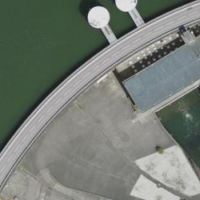
EUNIS habitat code: 55
Species observed at this site:
Certhia brachydactyla
Corvus corone
Turdus philomelos
Alcedo atthis
Emberiza citrinella
Dendrocopos major
Turdus viscivorus
Aegithalos caudatus
Buteo buteo
Strix aluco
Phylloscopus collybita
Poecile palustris
Larus michahellis
Erithacus rubecula
Dryocopus martius
Pica pica
Phoenicurus ochruros
Garrulus glandarius
Falco tinnunculus
Picus viridis
Corvus corax
Periparus ater
Motacilla cinerea
Cyanistes caeruleus
Anas platyrhynchos
Sturnus vulgaris
Troglodytes troglodytes
Chloris chloris
Fringilla coelebs
Passer domesticus
Ptyonoprogne rupestris
Carduelis carduelis
Columba palumbus
Turdus merula
Phalacrocorax carbo
Dryobates minor
Parus major
Columba oenas
Mergus merganser
Milvus milvus
Regulus regulus
Cinclus cinclus
Motacilla alba